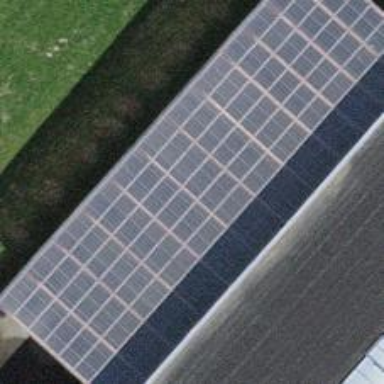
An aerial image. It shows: Solar power generator utilizing photovoltaic technology with solar photovoltaic panels.